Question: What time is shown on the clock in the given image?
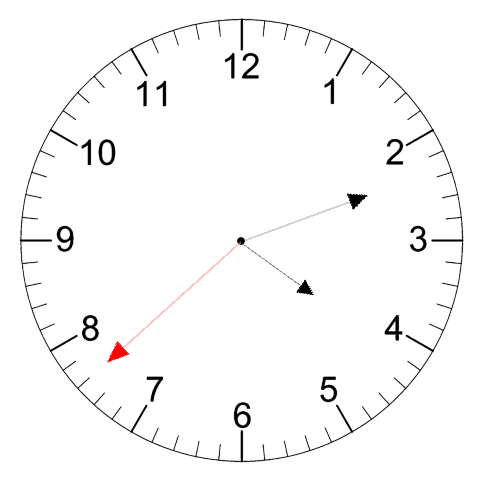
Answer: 04:11:38